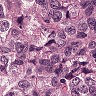
Metastatic tissue present: yes